Question: I'm new to programming with Javascript and Google Maps so this may be a pretty simple question. I would like to plot multiple polylines on a Google Map. I have code written that draws the lines but they are all connected instead of discrete. I've tried implementing several solutions I found here but either the map doesn't display at all or else it does and the polylines are all still connected. See the attached image of the flawed result.
Does anyone have any suggestions to correct this problem? Thanks for your help. Code below:
'''
<!DOCTYPE html>
<html>
<head>
<meta name="viewport" content="initial-scale=1.0, user-scalable=no">
<meta charset="utf-8">
<style>
html, body, #map-canvas
{
height: 90%;
margin: 5px;
padding: 1px;
}
</style>
</head>
<body>
<div id="map-canvas"></div>
<script src="https://maps.googleapis.com/maps/api/js?v=3"
type="text/javascript">
</script>
<script>
var map;
var trackLats = [ [ [ 14.735, -20.595 ], [ -13.913, 8.188 ] ],
[ [ -14.788, 20.562 ], [ 13.879, -8.230 ] ],
[ [ 14.784, -20.546 ], [ -13.818, 8.288 ] ],
[ [ -14.837, 20.513 ], [ 13.784, -8.329 ] ],
[ [ 14.892, -20.439 ], [ -13.758, 8.350 ] ] ];
var trackLons = [ [ [ 76.480, 90.967 ], [ 68.509, 98.386 ] ],
[ [ -115.254, -100.759 ], [ -123.226, -93.342 ] ],
[ [ 53.036, 67.521 ], [ 45.065, 74.937 ] ],
[ [ -138.698, -124.204 ], [ -146.669, -116.791 ] ],
[ [ 29.567, 44.049 ], [ 21.570, 51.438 ] ] ];
function initialize()
{
var mapCenter = new google.maps.LatLng(0.0, 139.0);
var mapOptions =
{
zoom: 2,
center: mapCenter,
mapTypeId: google.maps.MapTypeId.HYBRID
};
map = new google.maps.Map(document.getElementById('map-canvas'),
mapOptions);
var trackCoords = new google.maps.MVCArray;
var i, j, k;
for ( i=0 ; i<5 ; i++ )
{
for ( j=0 ; j<2 ; j++ )
{
for ( k=0 ; k<2 ; k++ )
{
trackCoords.push(new google.maps.LatLng(trackLats[i][j][k],
trackLons[i][j][k]));
}
var trackLine = new google.maps.Polyline(
{
map: map,
path: trackCoords,
geodesic: true,
strokeColor: '#FFFFFF',
strokeOpacity: 0.1,
strokeWeight: 3
});
trackCoords.clear;
}
}
}
google.maps.event.addDomListener(window, 'load', initialize);
</script>
</body>
</html>
'''
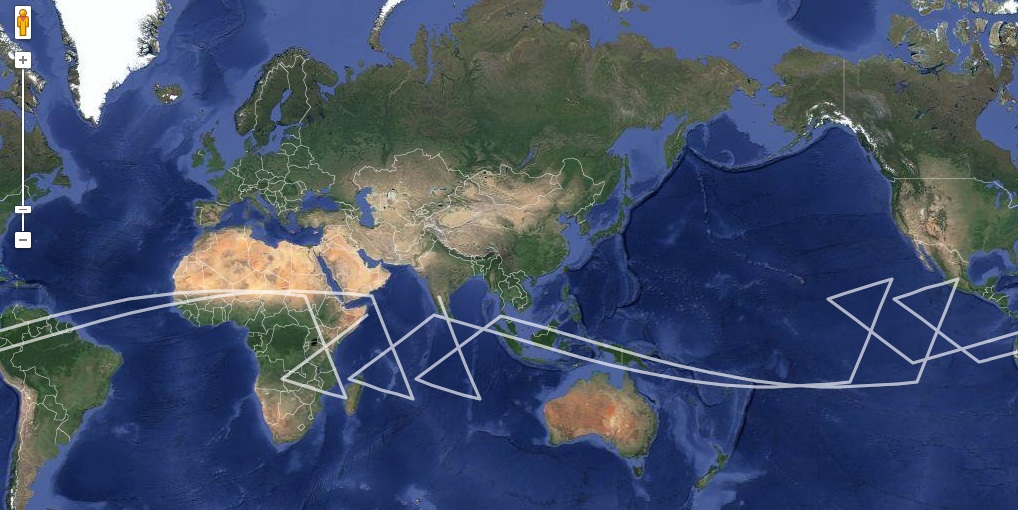
Answer: I think you want this:
<URL>
Each pair of coordinates defines a single line segment.
After drawing each line segment, start a new array of points and a new google.maps.Polyline.
working code snippet:
'''
var map;
var trackLine = [];
var trackLats = [
[
[14.735, -20.595],
[-13.913, 8.188]
],
[
[-14.788, 20.562],
[13.879, -8.230]
],
[
[14.784, -20.546],
[-13.818, 8.288]
],
[
[-14.837, 20.513],
[13.784, -8.329]
],
[
[14.892, -20.439],
[-13.758, 8.350]
]
];
var trackLons = [
[
[76.480, 90.967],
[68.509, 98.386]
],
[
[-115.254, -100.759],
[-123.226, -93.342]
],
[
[53.036, 67.521],
[45.065, 74.937]
],
[
[-138.698, -124.204],
[-146.669, -116.791]
],
[
[29.567, 44.049],
[21.570, 51.438]
]
];
function initialize() {
var mapCenter = new google.maps.LatLng(0.0, 139.0);
var mapOptions = {
zoom: 1,
center: mapCenter,
mapTypeId: google.maps.MapTypeId.HYBRID
};
map = new google.maps.Map(document.getElementById('map-canvas'),
mapOptions);
var trackCoords = new google.maps.MVCArray;
var i, j, k;
for (i = 0; i < 5; i++) {
for (j = 0; j < 2; j++) {
trackCoords = [];
for (k = 0; k < 2; k++) {
trackCoords.push(new google.maps.LatLng(trackLats[i][j][k],
trackLons[i][j][k]));
}
trackLine.push(new google.maps.Polyline({
map: map,
path: trackCoords,
geodesic: true,
strokeColor: '#FFFFFF',
strokeOpacity: 0.4,
strokeWeight: 3
}));
trackCoords.clear;
}
}
}
google.maps.event.addDomListener(window, 'load', initialize);
'''
'''
html,
body,
#map-canvas {
height: 90%;
margin: 5px;
padding: 1px;
}
'''
'''
<script src="https://maps.googleapis.com/maps/api/js"></script>
<div id="map-canvas"></div>
'''